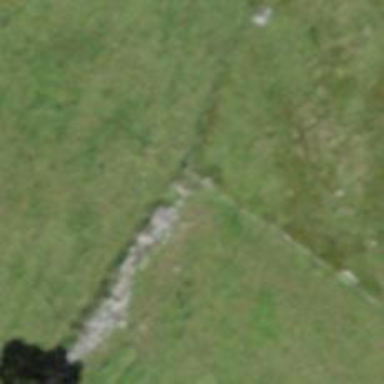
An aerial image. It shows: Dry stone wall barrier.